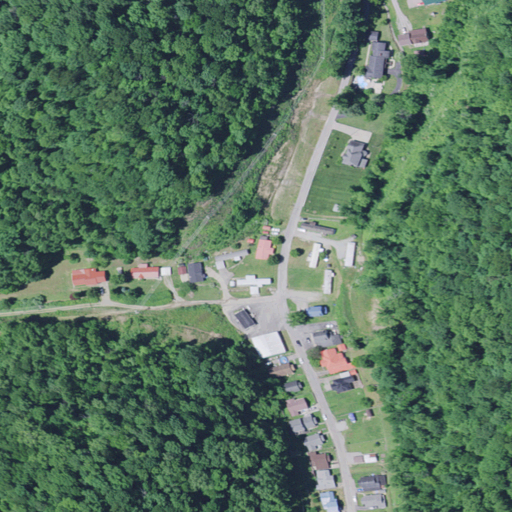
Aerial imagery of valley in Kentucky named Oil Well Hollow containing deciduous forest, low intensity development, open development, medium intensity development, pasture, grassland, high intensity development, shrub, and mixed forest